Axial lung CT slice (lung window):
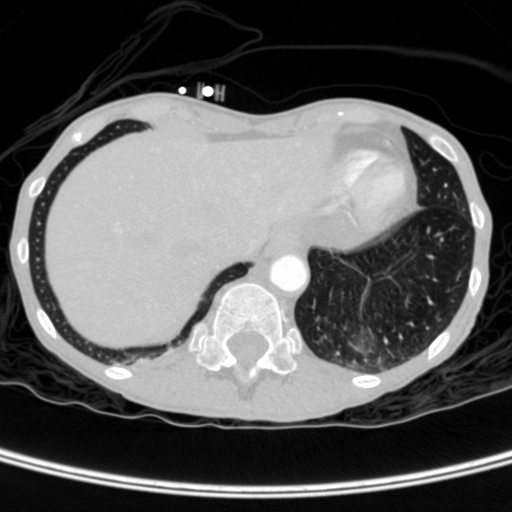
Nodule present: no